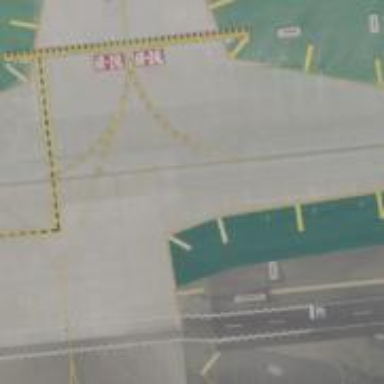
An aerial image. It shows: Image of taxiway at airport.